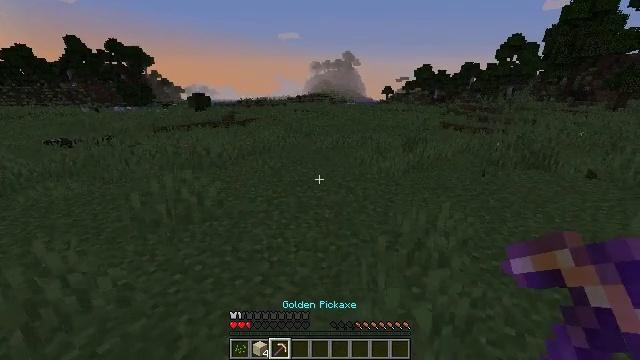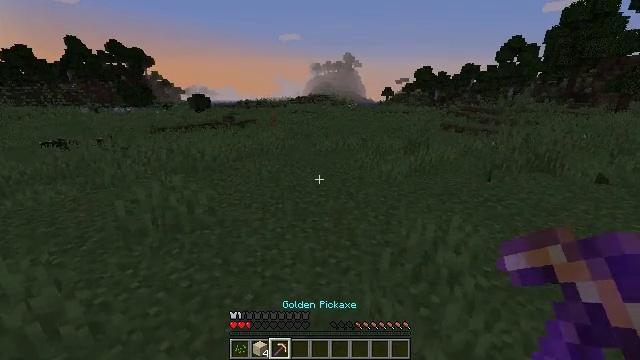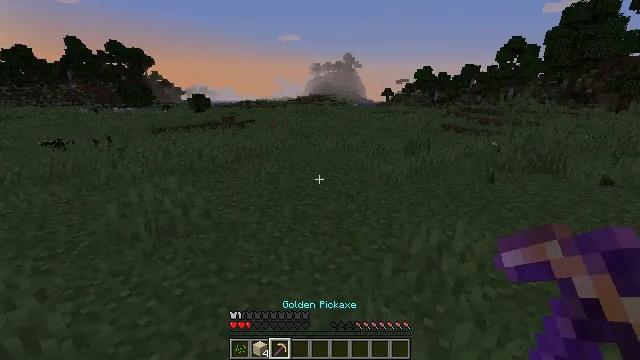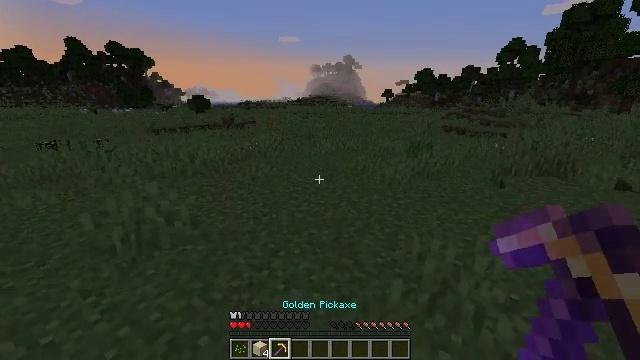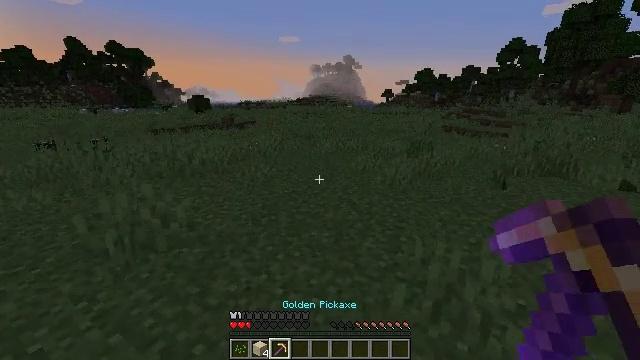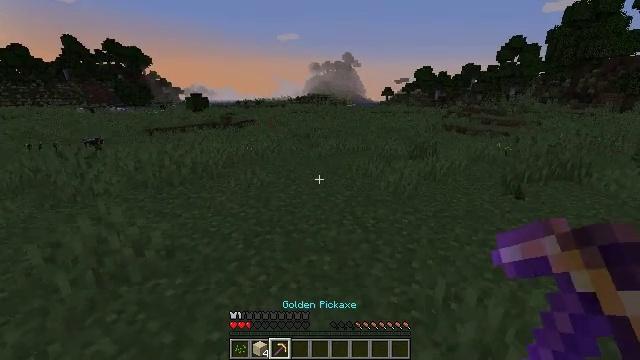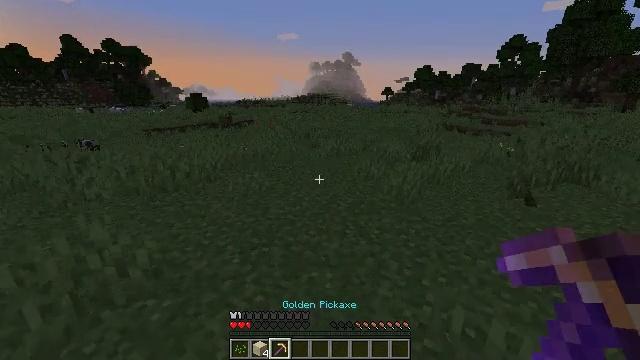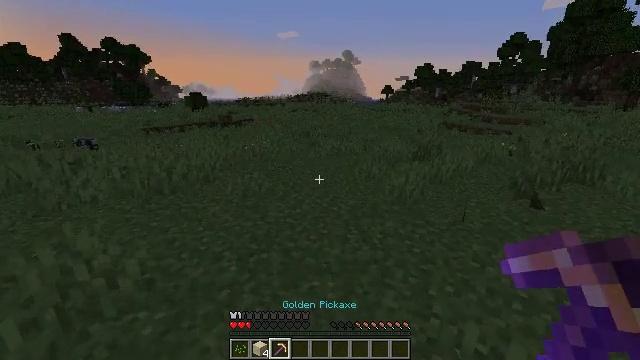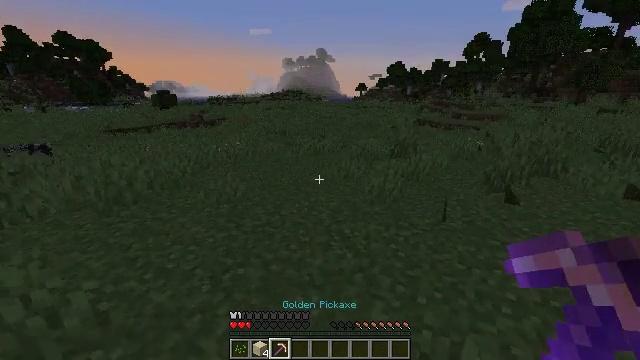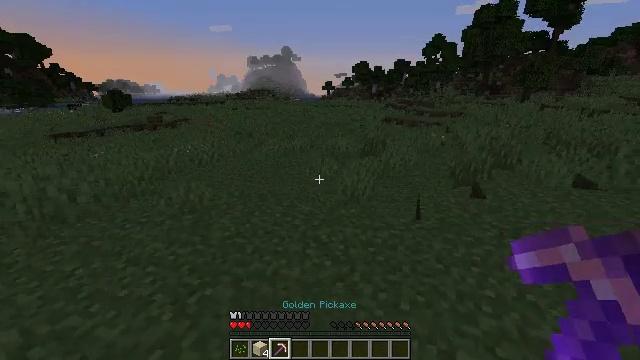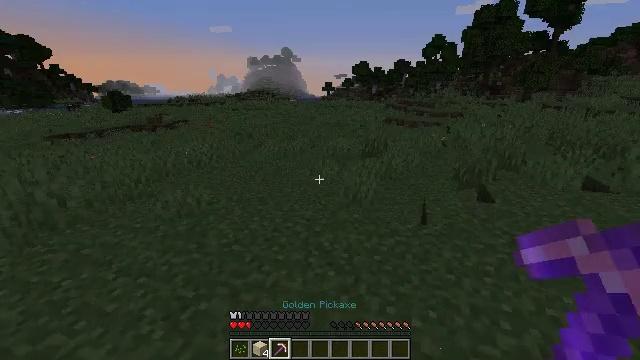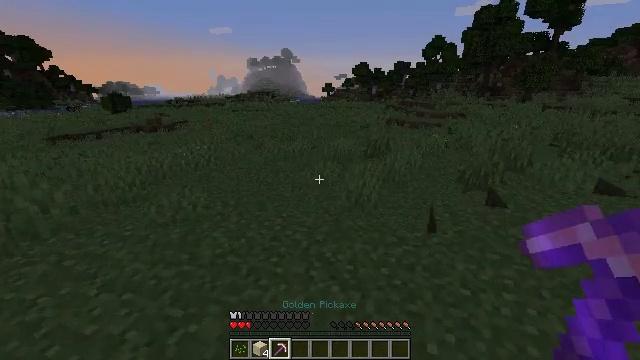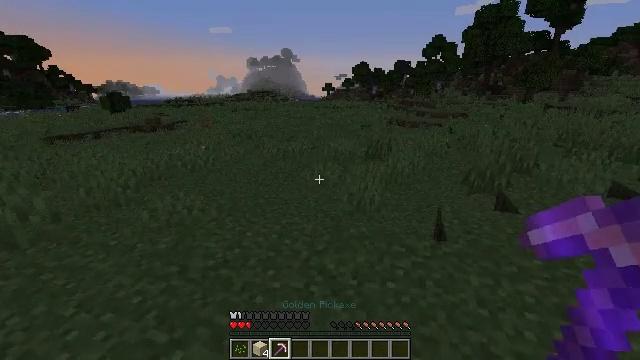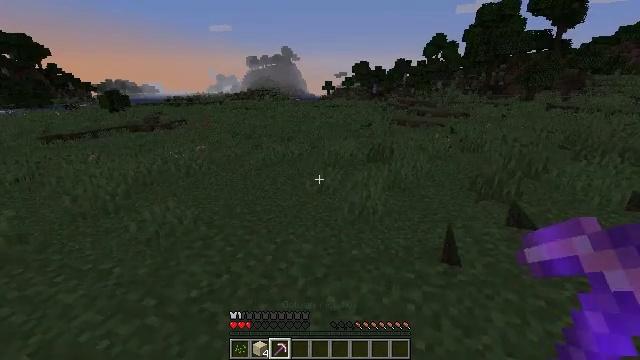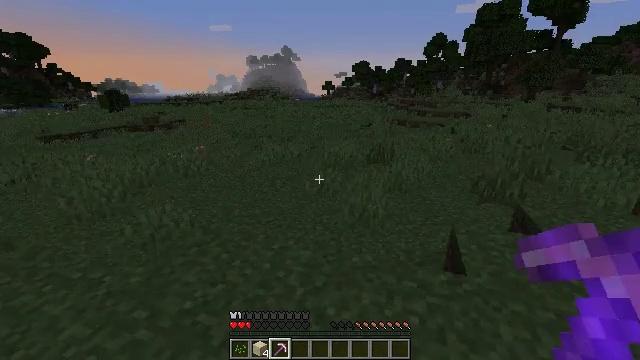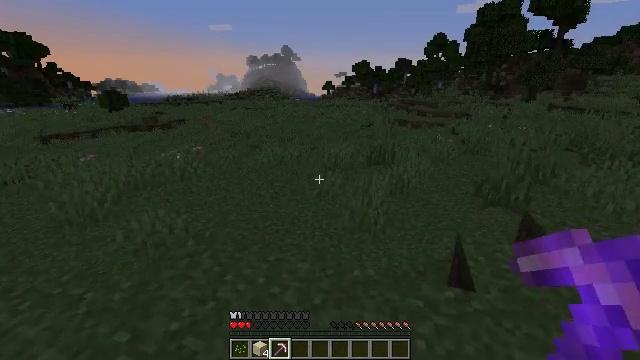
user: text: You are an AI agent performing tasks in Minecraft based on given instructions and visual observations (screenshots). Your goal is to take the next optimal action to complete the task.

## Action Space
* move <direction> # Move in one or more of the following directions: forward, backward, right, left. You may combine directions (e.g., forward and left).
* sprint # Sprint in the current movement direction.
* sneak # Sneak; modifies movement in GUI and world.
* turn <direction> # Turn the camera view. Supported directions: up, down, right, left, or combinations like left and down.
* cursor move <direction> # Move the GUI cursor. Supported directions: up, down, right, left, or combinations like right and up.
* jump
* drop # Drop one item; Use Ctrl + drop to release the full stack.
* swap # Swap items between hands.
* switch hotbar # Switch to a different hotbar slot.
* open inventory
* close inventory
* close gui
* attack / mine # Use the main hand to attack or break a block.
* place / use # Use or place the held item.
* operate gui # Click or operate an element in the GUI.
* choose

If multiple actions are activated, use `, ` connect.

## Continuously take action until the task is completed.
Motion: motion action
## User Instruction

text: Remove the tall grass to clear the area.
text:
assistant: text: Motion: move forward
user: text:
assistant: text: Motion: move forward
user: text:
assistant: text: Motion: move forward
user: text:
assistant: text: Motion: move forward
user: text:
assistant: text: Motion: move forward
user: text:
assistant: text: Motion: move forward
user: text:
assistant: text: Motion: move forward
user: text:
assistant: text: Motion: move forward, turn right
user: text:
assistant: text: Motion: move forward, turn right
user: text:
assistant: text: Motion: move forward
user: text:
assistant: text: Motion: move forward
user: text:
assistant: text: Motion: move forward
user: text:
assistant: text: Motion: move forward
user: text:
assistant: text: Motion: move forward
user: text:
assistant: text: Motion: move forward
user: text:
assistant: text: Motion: move forward
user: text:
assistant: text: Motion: move forward
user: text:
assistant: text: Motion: move forward
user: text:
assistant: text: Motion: move forward
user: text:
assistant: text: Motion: move forward
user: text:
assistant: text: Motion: move forward
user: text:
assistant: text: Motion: move forward
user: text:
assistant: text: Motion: move forward
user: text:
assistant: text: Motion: move forward
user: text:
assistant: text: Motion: move forward
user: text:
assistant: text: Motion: move forward
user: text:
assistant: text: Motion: move forward
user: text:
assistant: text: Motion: move forward
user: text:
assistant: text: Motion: move forward
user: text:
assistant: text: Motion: move forward, turn left